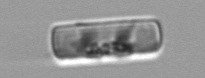
Label: Guinardia_delicatula